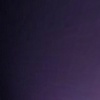
Label: space